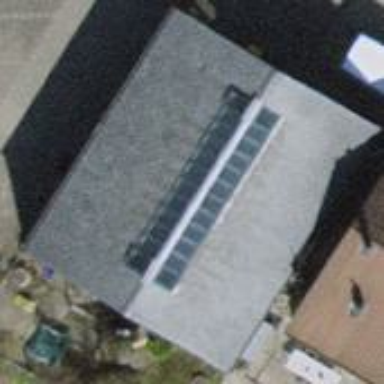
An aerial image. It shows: Building with tiled roof.